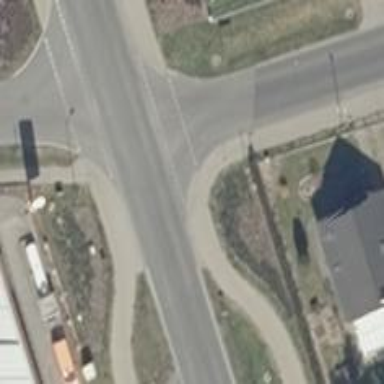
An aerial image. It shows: Unmarked road crossing.